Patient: sex F, age 33
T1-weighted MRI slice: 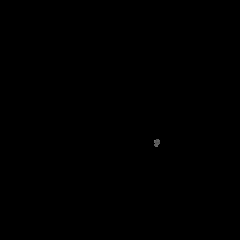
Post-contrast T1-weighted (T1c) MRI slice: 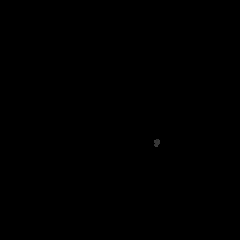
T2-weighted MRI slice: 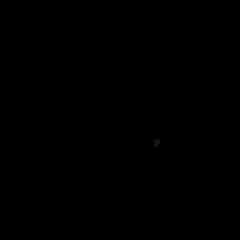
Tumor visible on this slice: no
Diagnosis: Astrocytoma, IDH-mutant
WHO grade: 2